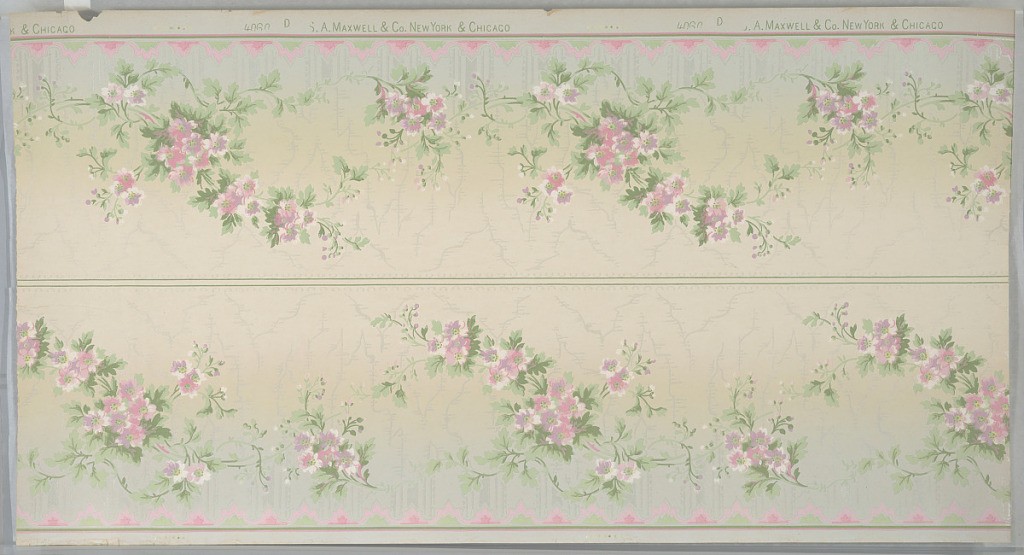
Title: Frieze
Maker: Maxwell & Co., S.A., Chicago, Illinois, USA
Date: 1905–1915
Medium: Machine-printed paper, liquid mica
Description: Borders printed two across. Large floral vining and small floral swags on background of lace-like vertical stripes and moires. Bottom band of brattishing, top band of small scrolls. Ground shades from light grey to cream. Printed in greens, pinks, light purple, white and white liquid mica. Printed in selvedge, "S. A.  Maxwell & Co. New York & Chicago" pattern number "4060" "D"